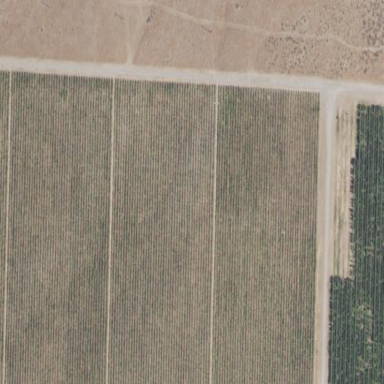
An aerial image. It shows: Vineyard.